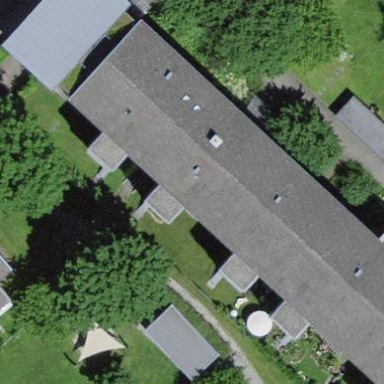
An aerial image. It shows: Flat-roofed apartment building.